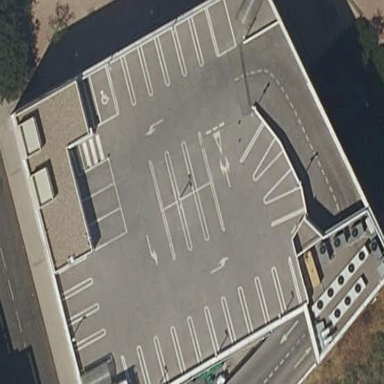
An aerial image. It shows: Retail building.